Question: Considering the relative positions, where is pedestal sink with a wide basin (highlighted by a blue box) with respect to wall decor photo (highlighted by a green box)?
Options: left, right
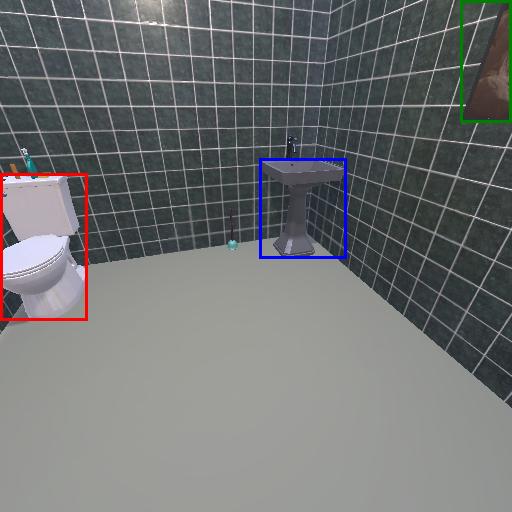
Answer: left